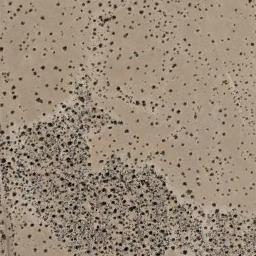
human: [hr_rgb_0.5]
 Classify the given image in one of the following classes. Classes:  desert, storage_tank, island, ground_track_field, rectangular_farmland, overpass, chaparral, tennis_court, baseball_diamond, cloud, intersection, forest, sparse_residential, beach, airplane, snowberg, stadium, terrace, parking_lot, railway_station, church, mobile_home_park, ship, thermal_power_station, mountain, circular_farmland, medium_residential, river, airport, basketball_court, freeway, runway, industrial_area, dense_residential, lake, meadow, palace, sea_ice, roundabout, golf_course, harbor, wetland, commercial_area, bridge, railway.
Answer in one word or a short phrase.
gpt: chaparral